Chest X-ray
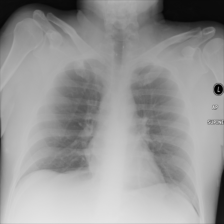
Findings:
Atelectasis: negative
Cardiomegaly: negative
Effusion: negative
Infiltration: negative
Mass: negative
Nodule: negative
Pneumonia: negative
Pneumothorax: negative
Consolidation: negative
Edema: negative
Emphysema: negative
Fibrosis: negative
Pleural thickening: negative
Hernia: negative